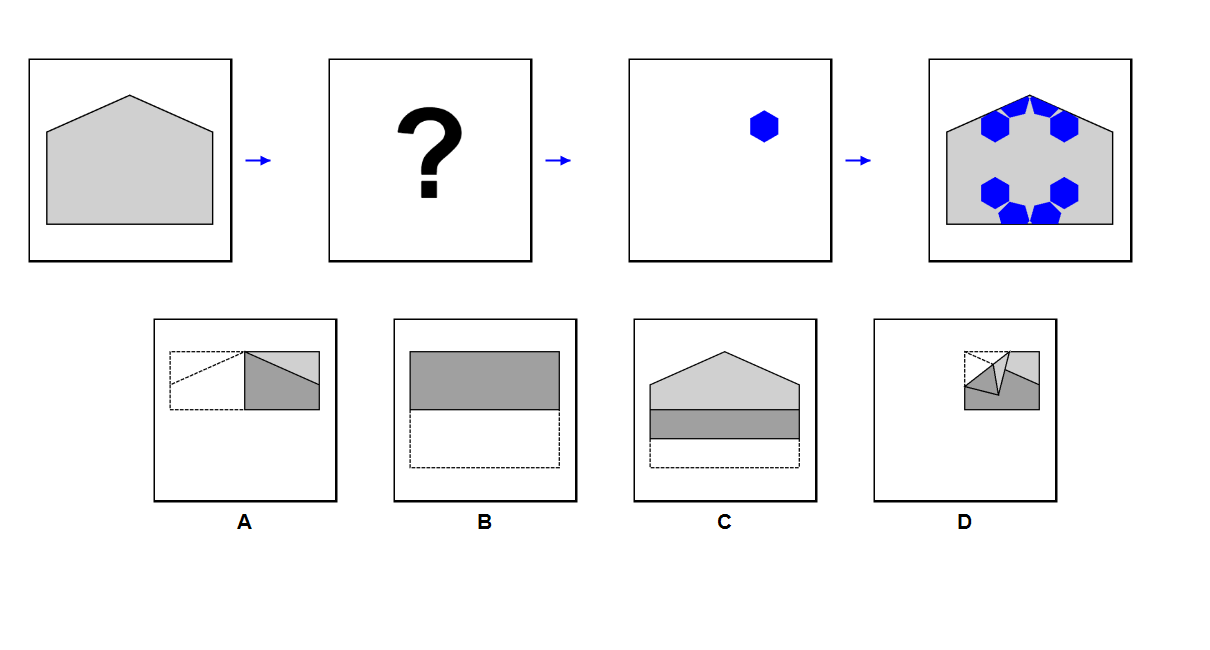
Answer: C